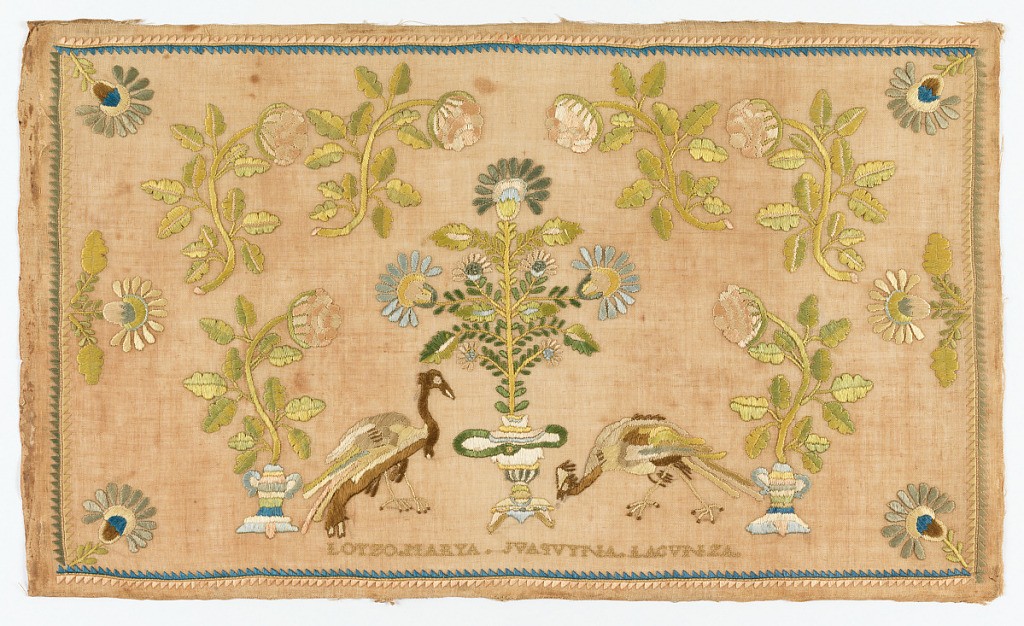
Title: Sampler
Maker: Marya Juapuyna Lacunza
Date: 18th or 19th century
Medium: linen, silk Technique: embroidery (for pattern only)
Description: Two peacocks facing a tree.  Scene framed by an arch of roses growing from urns.  Narrow double-edge sawtooth band at outer edges to frame the entire scene.  Signed: "LOYZO MARYA JUAPUYNA LACUNZA."  (Made by Maria Juapuyna Lacunza)